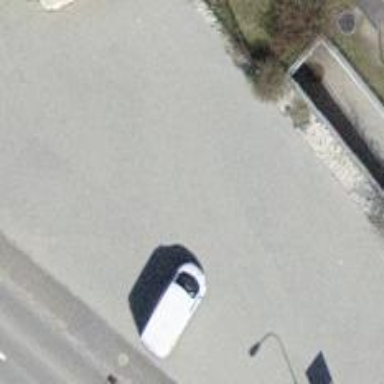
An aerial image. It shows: Parking area.